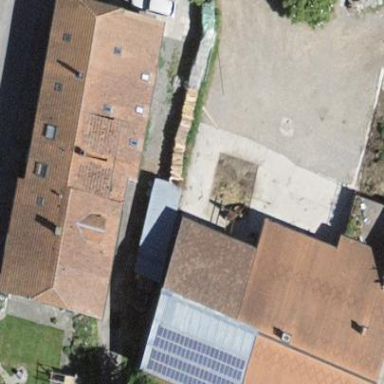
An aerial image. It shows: Farm building.